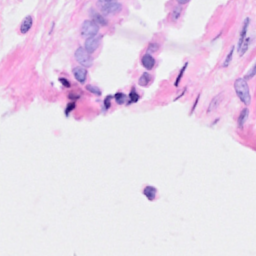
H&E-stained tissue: Breast